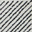
Piece: xx